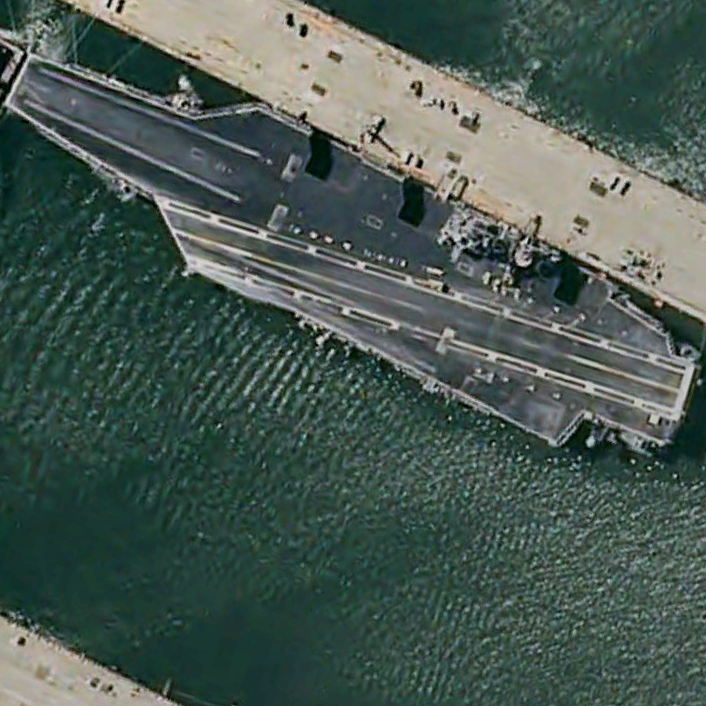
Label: aircraft_carrier